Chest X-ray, PA view. Patient: 60 years old, sex F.
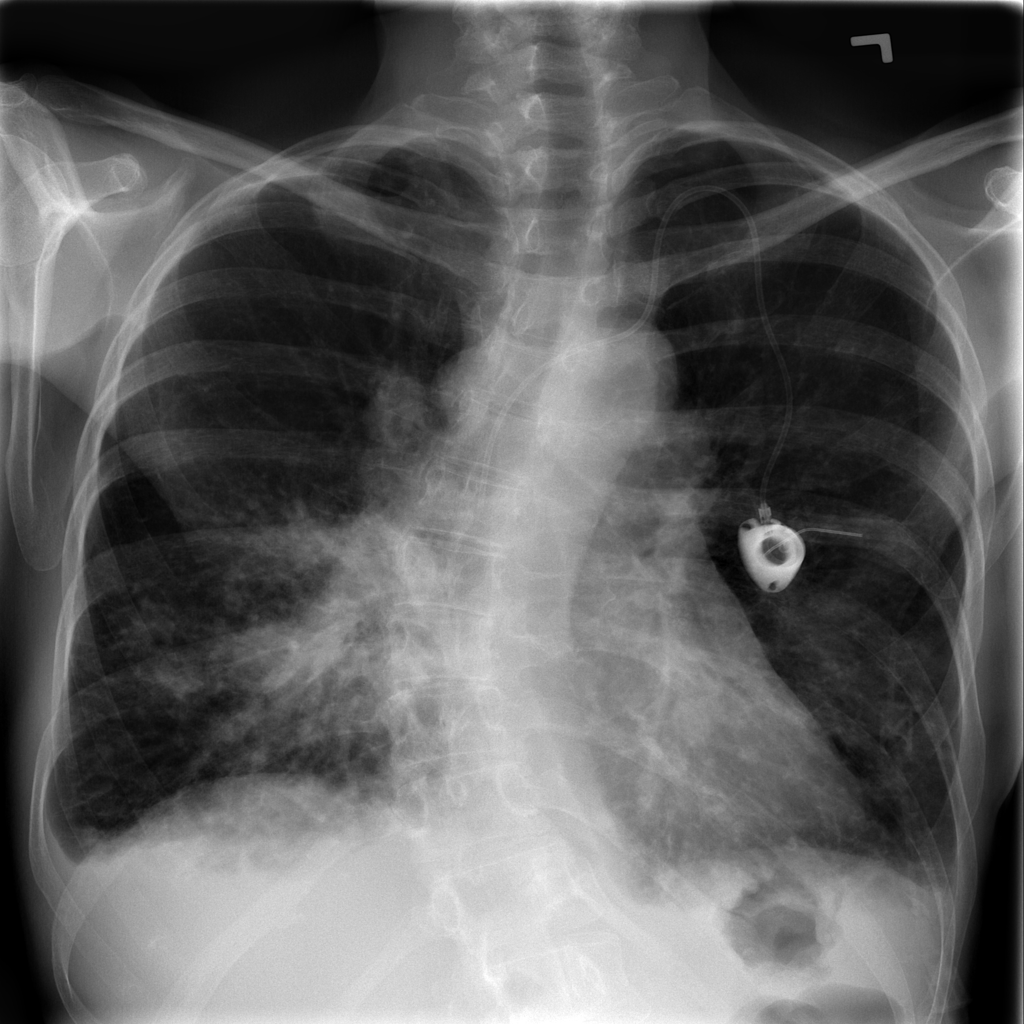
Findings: Consolidation, Mass, Nodule